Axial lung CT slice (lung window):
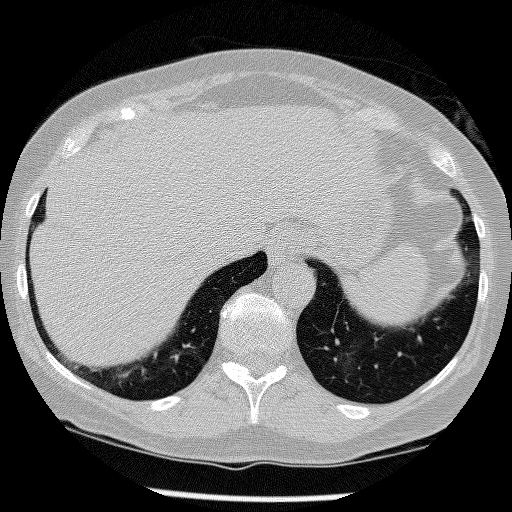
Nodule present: no